Question: According to the <URL>, a Grails controller is simply a class with "Controller" appended to the name and saved in 'grails-app/controllers/'. The simplest of such a class being:
'''
package some.package
class FooController {
def index = {}
}
'''
When the Grails application is run, this controller will inherit some standard methods like 'getParams' and 'getSession'. From the attached screenshot I can see that these are added via 'groovy.lang.ExpandoMetaClass'. What I don't see is how this happens. The controller doesn't implement any interfaces or extend any abstractions. Where do these methods come from?

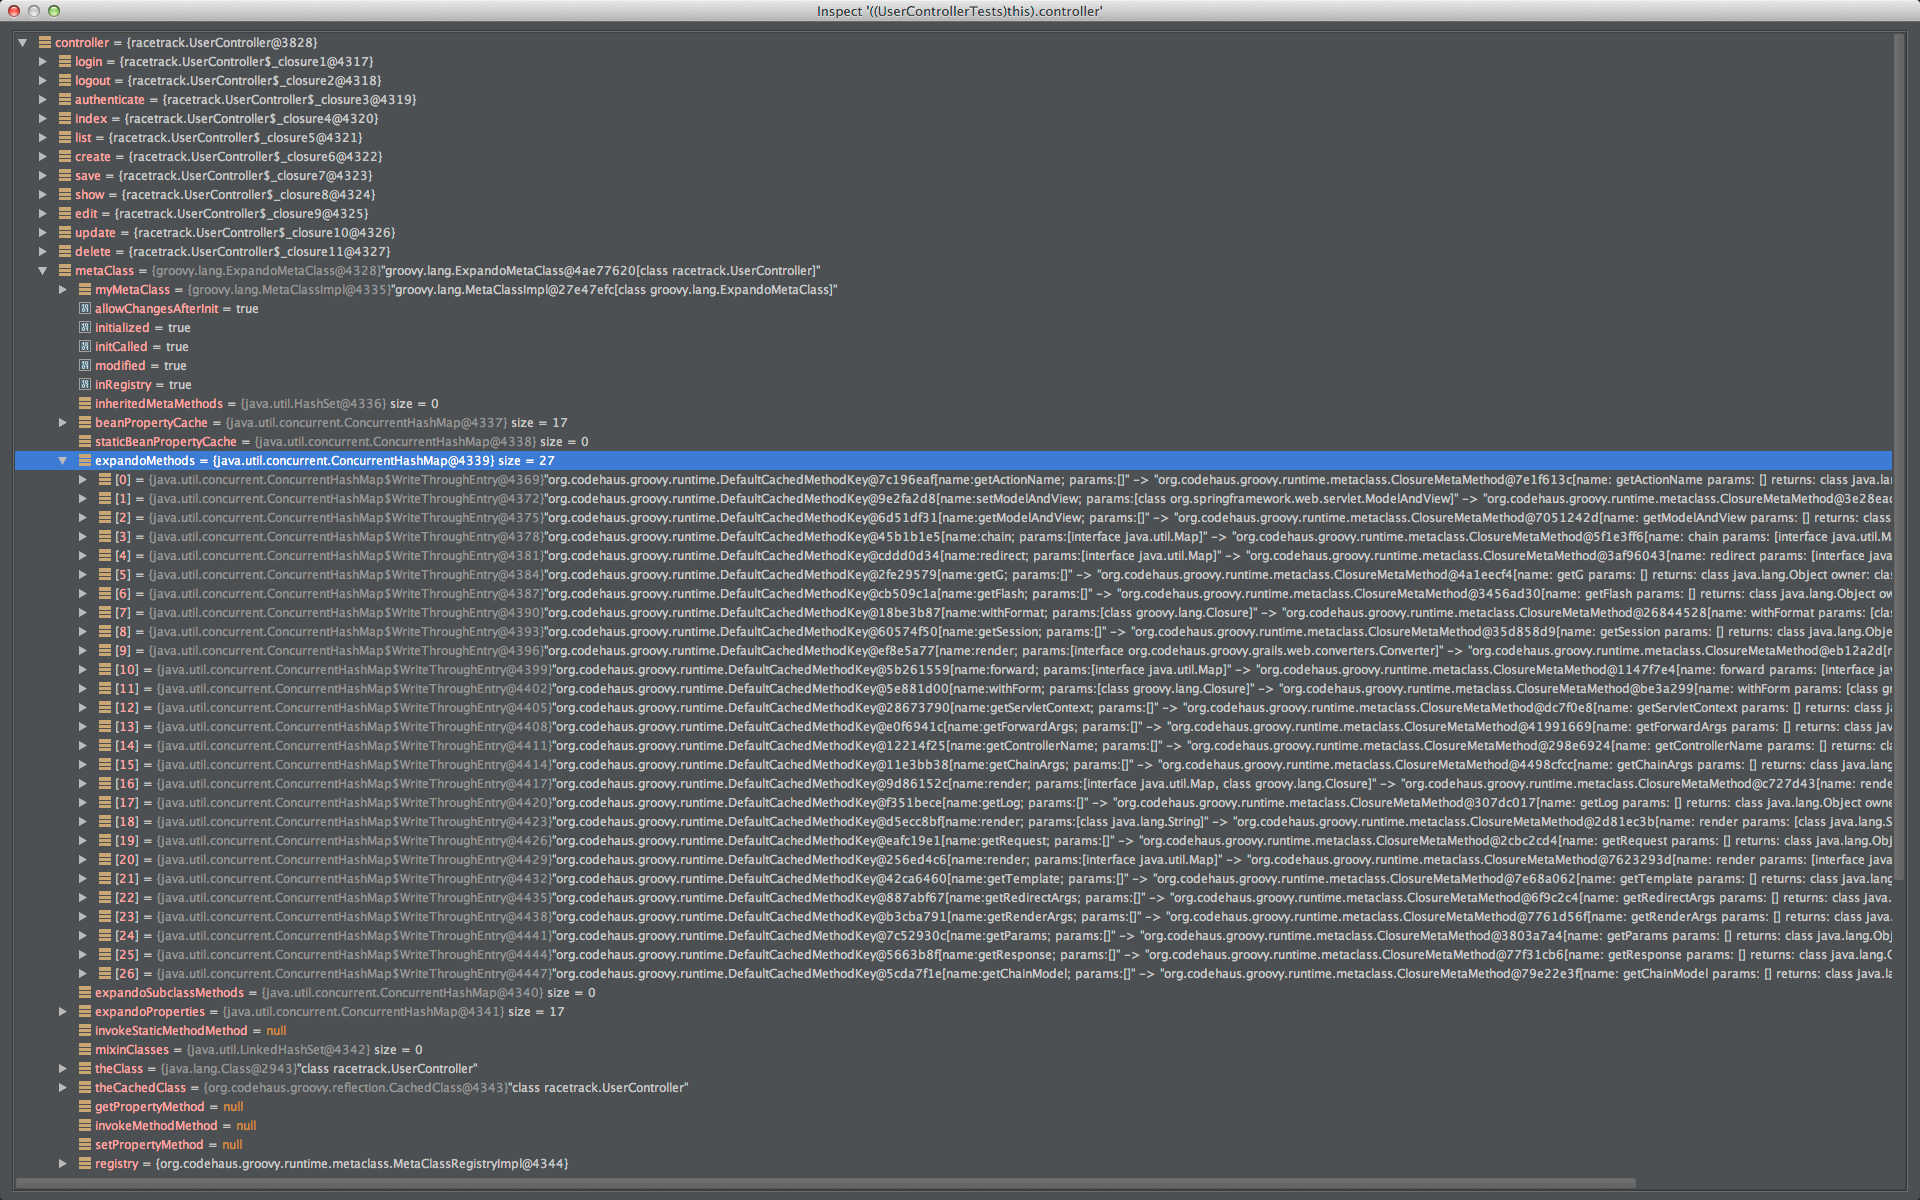
Answer: From Grails 2.0 a new methodology was adapted to add the dynamic methods to the controller artefacts. You can visit them step wise to see how those properties are added to Controllers:-
- <URL>
Now, prior to Grails 2.0 a different method was adapted to add the dynamic properties to controller. That way metaClass properties were added to controllers at runtime which was found to be less efficient. Each of the dynamic property was represented by its own class (viz: GetParamsDynamicProperty, GetSessionDynamicProperty) which is not in use right now.
So what you need to look now in the object tree for those dynamic methods is <URL>